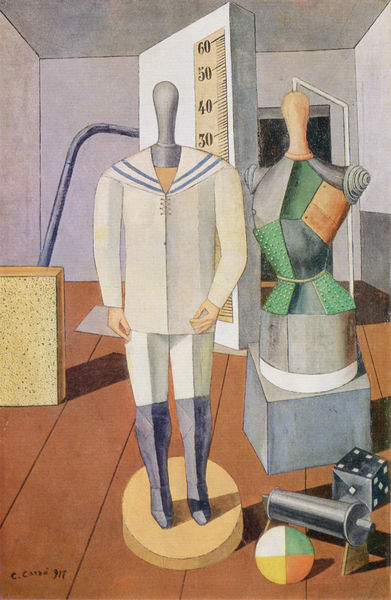
Titel: Madre e figlio
Künstler: Carlo Carrà
Standort: Milano
Institution: Collezione Emilio Jesi
Schlagwörter: blau, kopf, mann, schatten, weiß, gelb, grün, braun, frau, grau, holz, kleid, licht, orange, raum, schwarz, tür, zimmer, ball, mode, anzug, arm, arme, sockel, innenraum, signatur, boden, figur, stoff, decke, ofen, beine, bein, perspektive, parkett, schuhe, abstrakt, formen, laden, dielen, figuren, glanz, zahlen, metall, bohlen, podest, junge, surreal, surrealismus, tor, dada, fugen, kreuz, kegel, form, matrose, kugel, stiefel, schuh, puppe, spiekzeug, matrosenanzug, würfel, rolle, harnisch, ständer, stange, sechs, dreiecke, schwamm, kopflos, rohr, maßstab, schneiderei, schneidern, messlatte, metermass, kinderzimmer, ofenrohr, dadaismus, kleiderpuppe, schneider, de chirico, schneiderpuppe, massband, modepuppen, corde